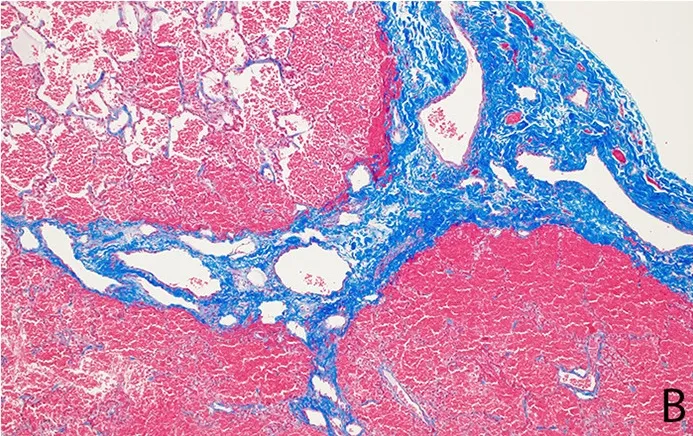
Wedge resection of right lower lobe. (B) Trichrome stain showing fibrosis (blue) in the pleura and septum.
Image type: pathology (masson_trichrome)